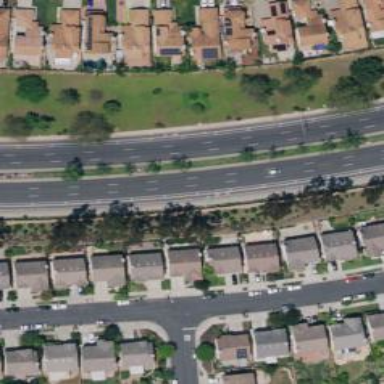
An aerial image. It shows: Primary highway with separate asphalt sidewalks.